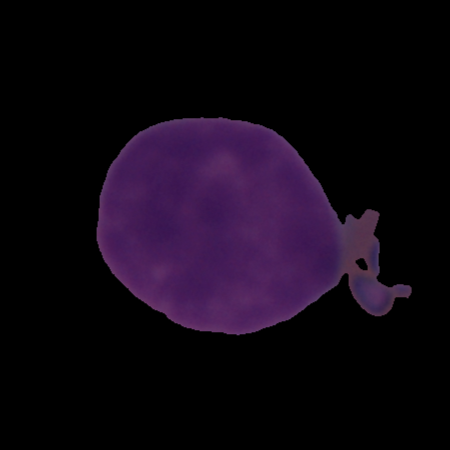
Label: cancer